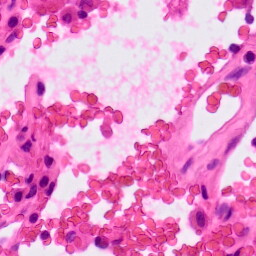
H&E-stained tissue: Lung